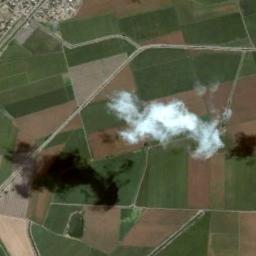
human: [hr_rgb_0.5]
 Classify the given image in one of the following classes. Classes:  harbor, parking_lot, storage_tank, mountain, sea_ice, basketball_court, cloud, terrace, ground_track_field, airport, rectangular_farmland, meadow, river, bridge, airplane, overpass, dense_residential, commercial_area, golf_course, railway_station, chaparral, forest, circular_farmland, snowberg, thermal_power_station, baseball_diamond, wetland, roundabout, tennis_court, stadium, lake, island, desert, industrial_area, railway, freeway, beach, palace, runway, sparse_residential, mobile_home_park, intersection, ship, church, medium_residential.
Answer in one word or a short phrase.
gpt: cloud